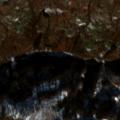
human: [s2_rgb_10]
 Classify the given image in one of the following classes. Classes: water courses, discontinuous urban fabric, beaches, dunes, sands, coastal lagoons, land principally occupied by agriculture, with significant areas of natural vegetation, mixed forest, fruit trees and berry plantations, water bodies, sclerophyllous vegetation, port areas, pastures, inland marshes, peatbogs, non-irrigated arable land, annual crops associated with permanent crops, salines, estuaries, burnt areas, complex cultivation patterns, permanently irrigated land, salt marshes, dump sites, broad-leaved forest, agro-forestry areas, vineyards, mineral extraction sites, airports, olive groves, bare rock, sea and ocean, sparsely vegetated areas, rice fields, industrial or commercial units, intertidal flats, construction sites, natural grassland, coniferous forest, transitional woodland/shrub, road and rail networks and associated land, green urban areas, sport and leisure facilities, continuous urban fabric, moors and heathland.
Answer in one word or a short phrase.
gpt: land principally occupied by agriculture, with significant areas of natural vegetation, broad-leaved forest, transitional woodland/shrub